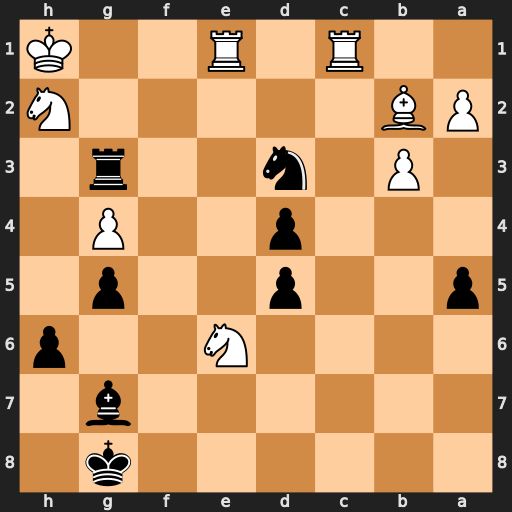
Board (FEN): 6k1/6b1/4N2p/p2p2p1/3p2P1/1P1n2r1/PB5N/2R1R2K
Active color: b
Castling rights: -
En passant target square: -
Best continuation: Nf2#